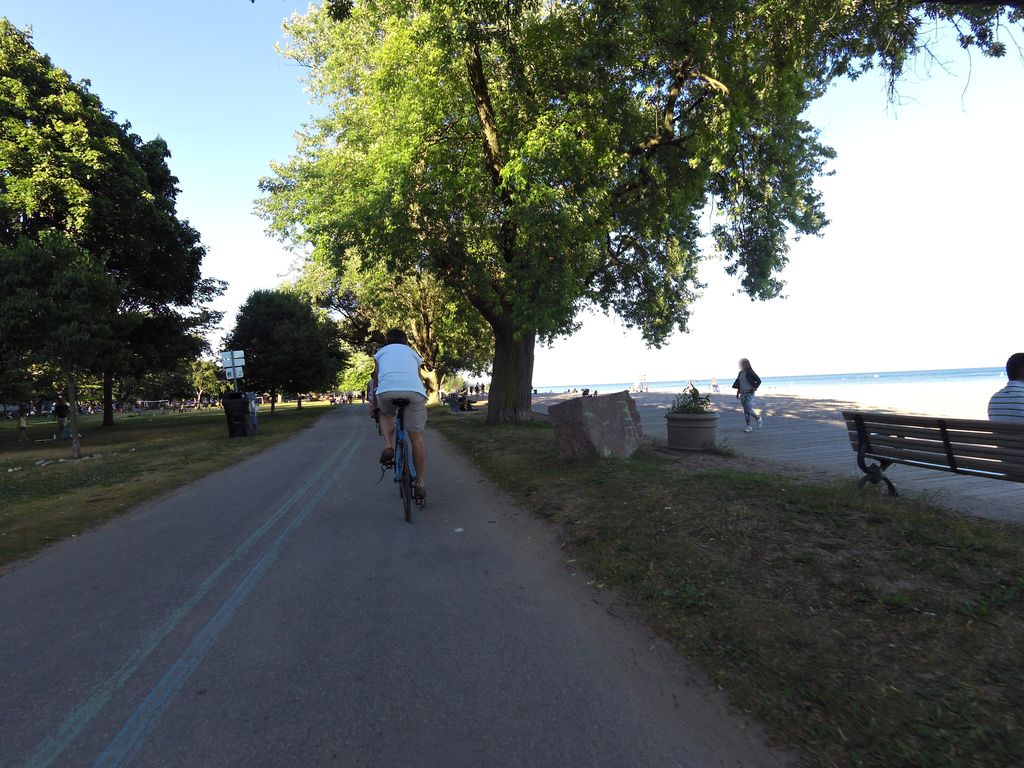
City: toronto